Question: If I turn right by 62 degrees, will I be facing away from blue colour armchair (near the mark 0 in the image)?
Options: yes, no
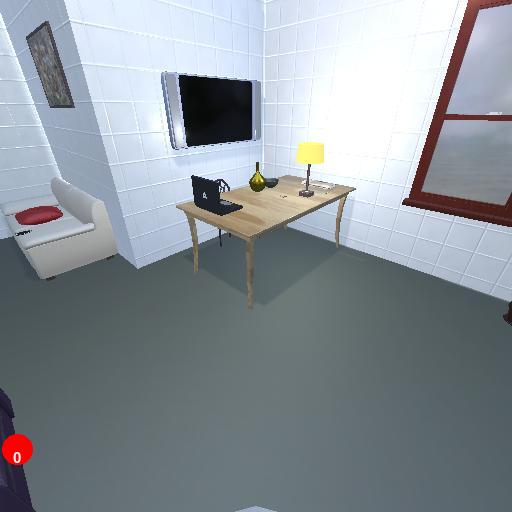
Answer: yes